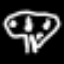
Label: mushroom